Question: I have a lighting system already working and (mostly) functional. I'm trying to implement translucency so that certain blocks (like water) only remove a fraction of light passing through them, and it works, but it stops working at the of the lightmap (in my case, 20).
This is what it looks like:
and here is my code:
'''
for(int x=0;x<mapX;x++){
for(int y=mapY-1;y>-1;y--){
try{
if(map[x][y] instanceof LightSource)
lightmap[x][y]=19;
else{
else{
if(x-1>-1&&lightmap[x][y]<lightmap[x-1][y])
lightmap[x][y]=lightmap[x-1][y]-map[x][y].translucency;
if(x+1<lv.map.length-1&&lightmap[x][y]<lightmap[x+1][y])
lightmap[x][y]=lightmap[x+1][y]-map[x][y].translucency;
if(y+1<lv.map[0].length-1&&lightmap[x][y]<lightmap[x][y+1])
lightmap[x][y]=lightmap[x][y+1]-map[x][y].translucency;
if(y-1>0&&lightmap[x][y]<lightmap[x][y-1])
lightmap[x][y]=lightmap[x][y-1]-map[x][y].translucency;
}
}
}catch(Exception e){}
}
}
'''
Does anyone see what I'm doing wrong?
Is there another system I could use to support transparency?
Can anybody tell me at least why this is happening?
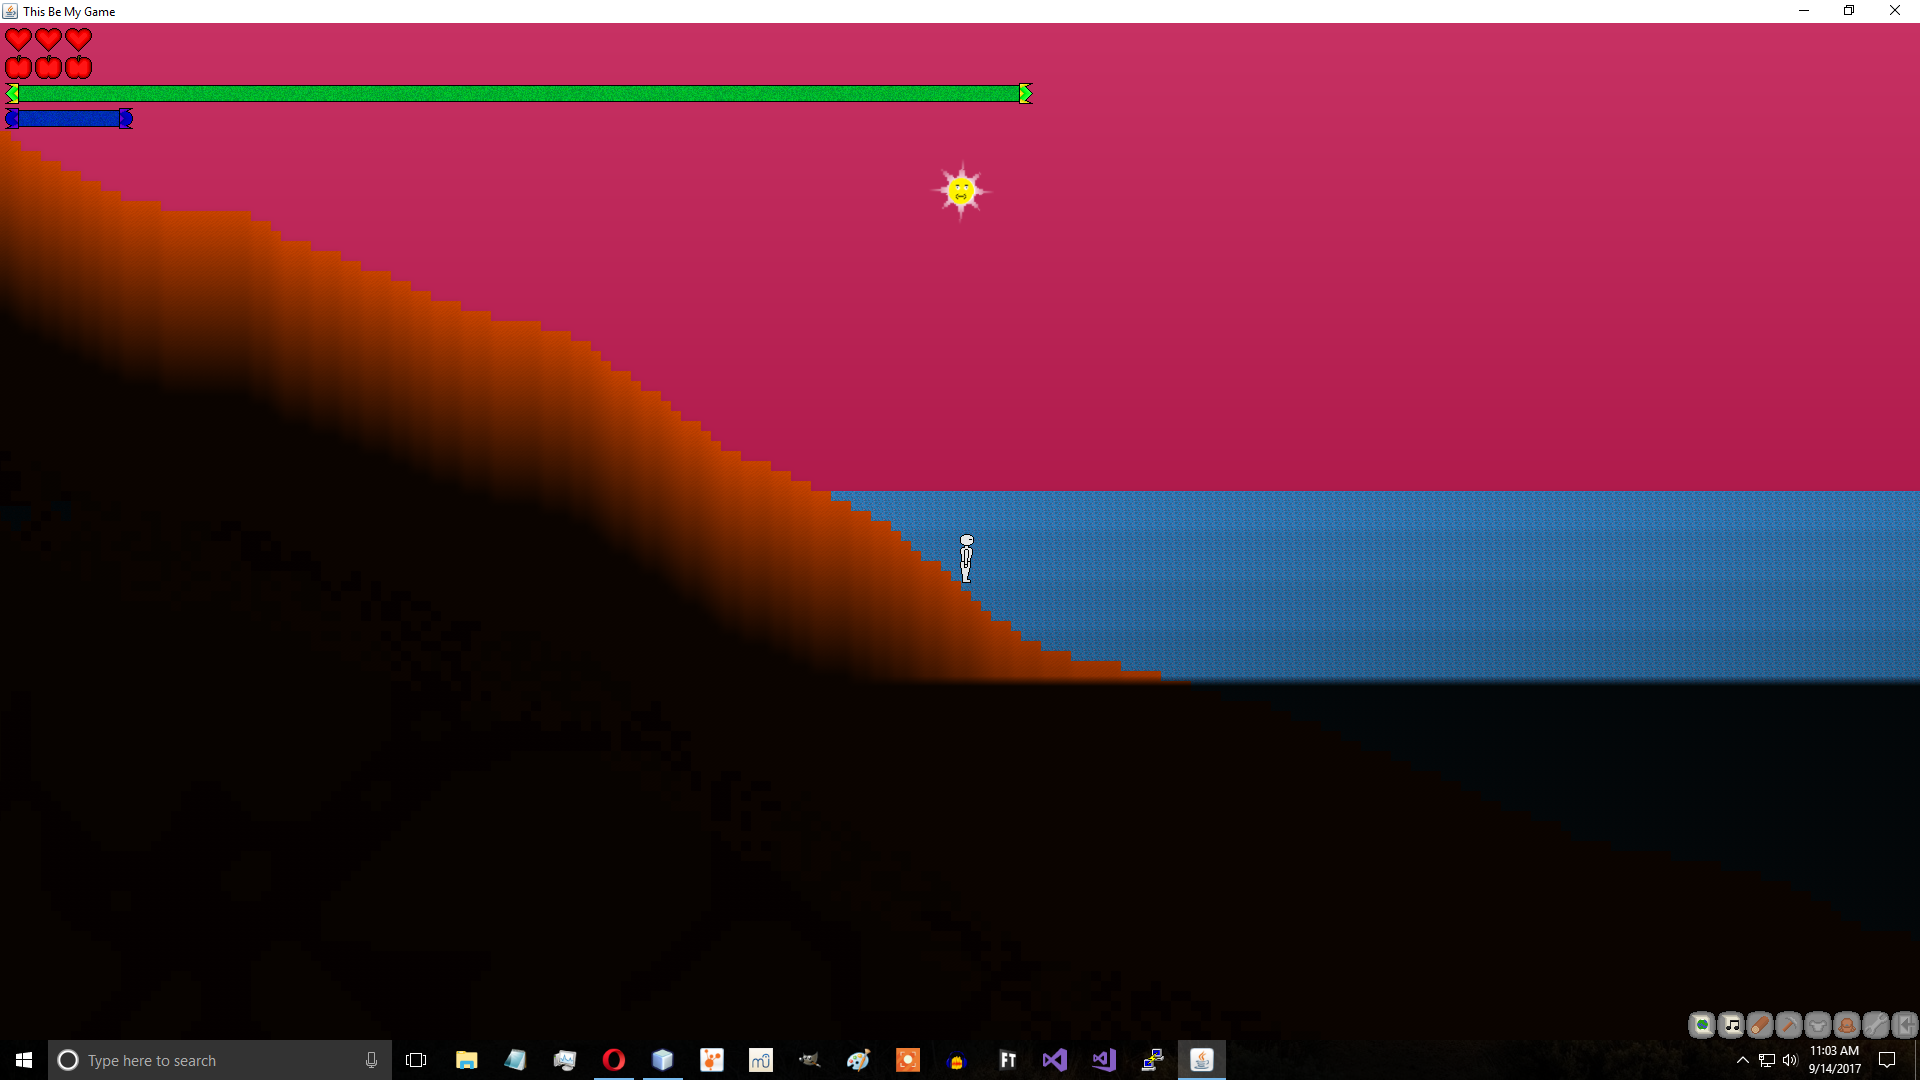
Answer: I fixed it by changing
'for(int y=mapY-1;y>-1;y--)'
to
'for(int y=0;y<mapY-1;y++)'.
Absolutely no idea why that worked, though. Also, I'm afraid this same system might yield similar results if the light was coming from the bottom up instead of the top down. Haven't tested that yet, but it would make sense since all I did was change the order of the cellular automata.